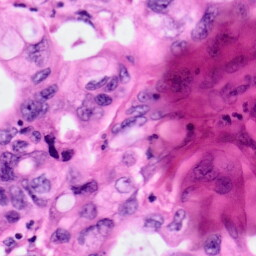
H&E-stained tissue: Pancreatic